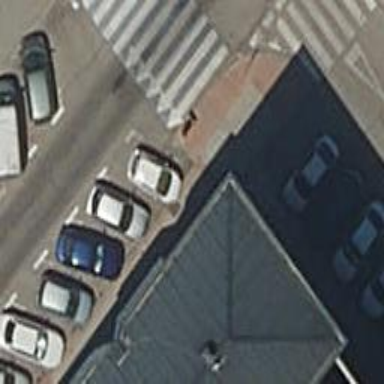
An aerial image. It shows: Paved sidewalk that serves as footway.